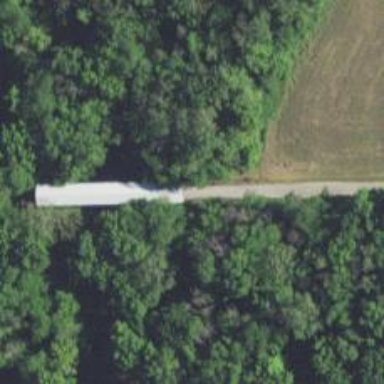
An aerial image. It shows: Unclassified road with covered bridge.